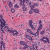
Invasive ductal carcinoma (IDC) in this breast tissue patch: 0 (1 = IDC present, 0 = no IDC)